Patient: sex M, age 68
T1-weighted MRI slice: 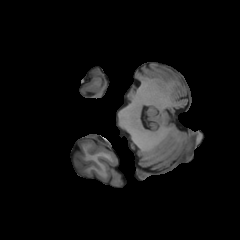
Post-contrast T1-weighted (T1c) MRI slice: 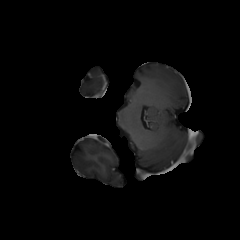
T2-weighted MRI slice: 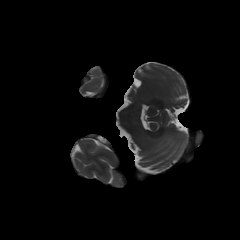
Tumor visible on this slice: no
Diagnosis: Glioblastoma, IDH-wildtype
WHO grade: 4